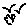
Label: bird